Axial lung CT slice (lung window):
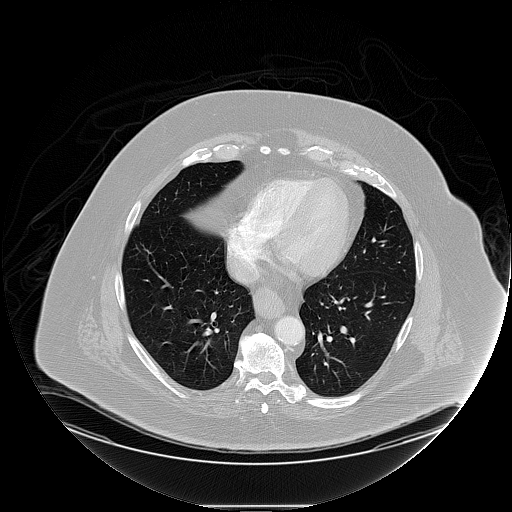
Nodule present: no